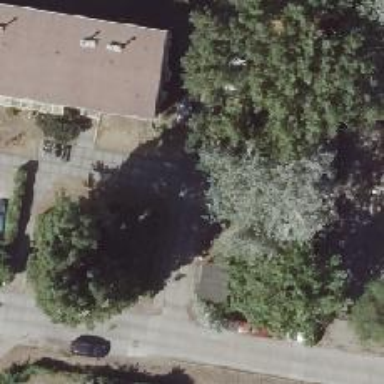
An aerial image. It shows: Driveway with concrete surface and sidewalk on the left side.